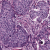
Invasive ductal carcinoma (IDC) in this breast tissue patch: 0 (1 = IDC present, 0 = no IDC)